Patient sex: F
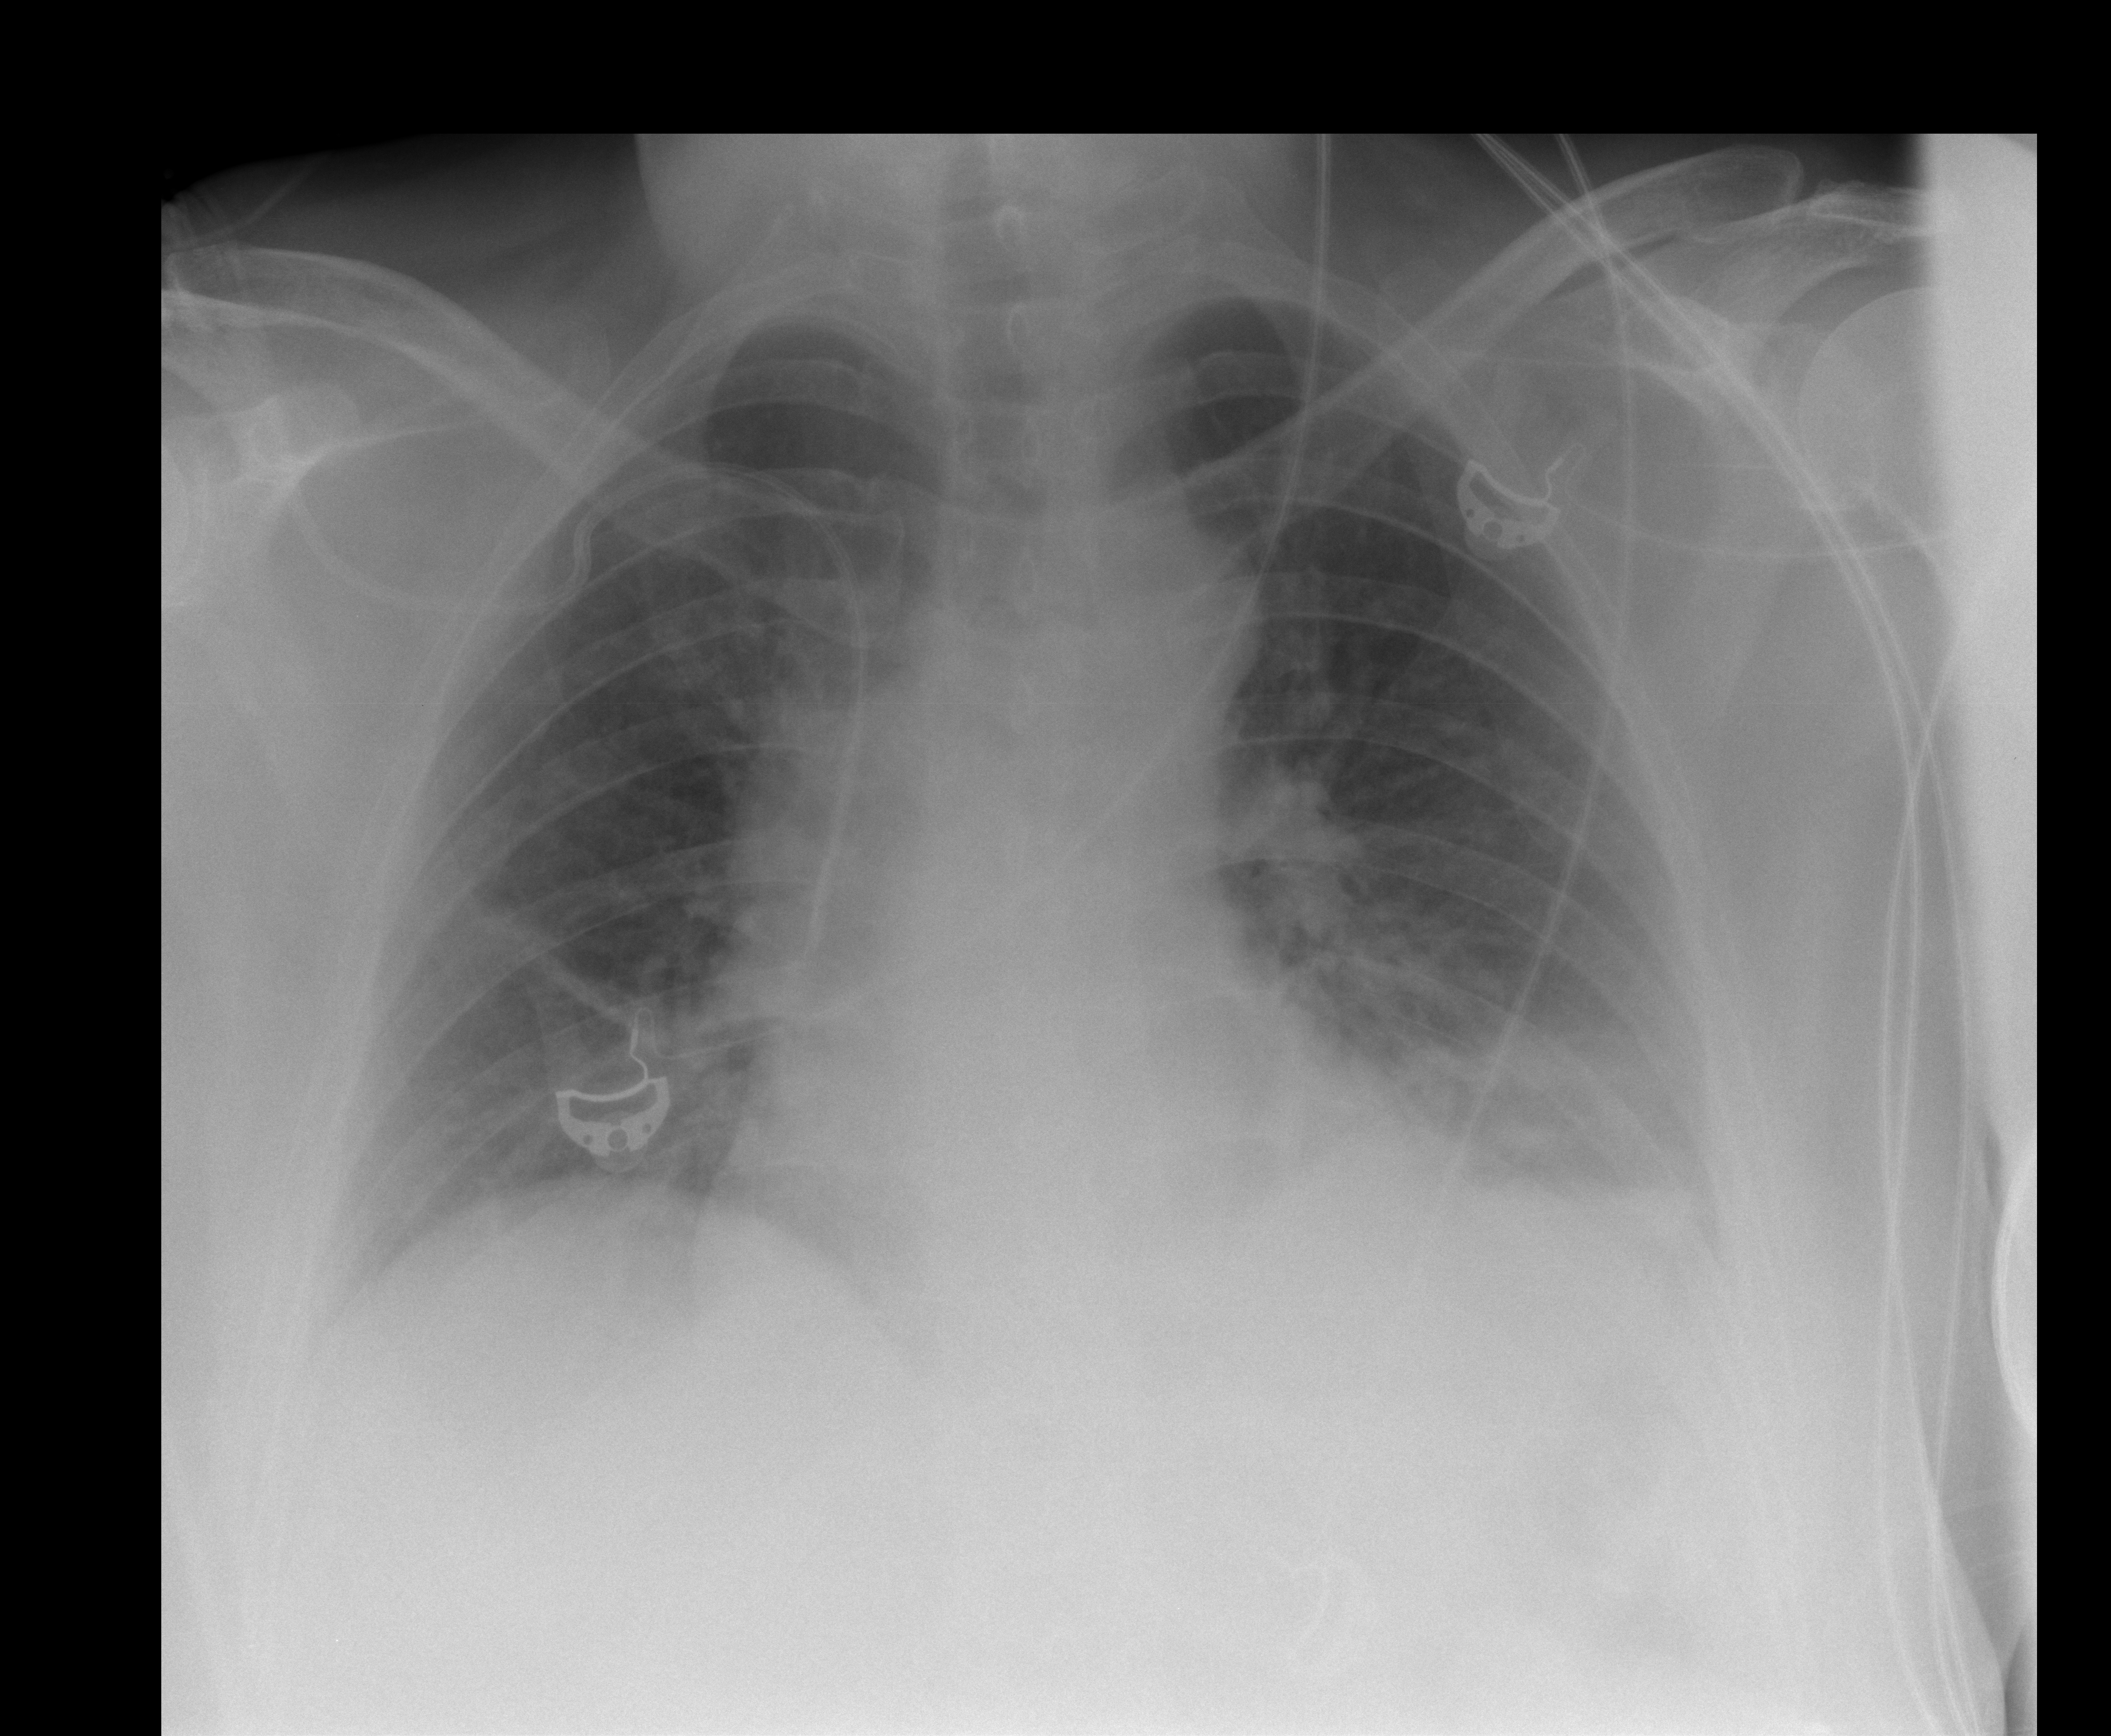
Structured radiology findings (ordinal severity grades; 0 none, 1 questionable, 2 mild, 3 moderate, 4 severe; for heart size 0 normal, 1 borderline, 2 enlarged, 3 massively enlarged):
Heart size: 1
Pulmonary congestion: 0
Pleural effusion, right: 0
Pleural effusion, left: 1
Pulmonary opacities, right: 0
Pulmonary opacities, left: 1
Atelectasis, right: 0
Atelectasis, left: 2